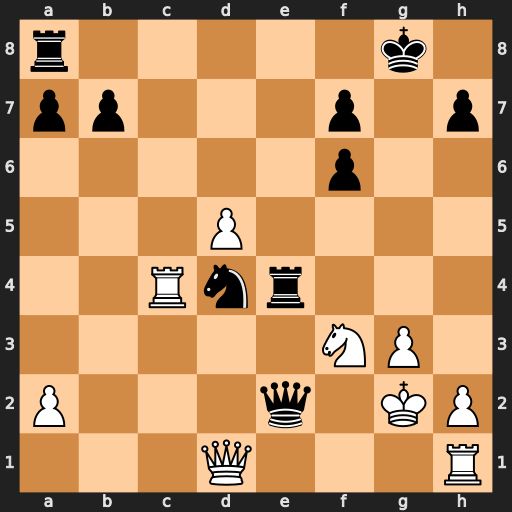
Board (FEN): r5k1/pp3p1p/5p2/3P4/2Rnr3/5NP1/P3q1KP/3Q3R
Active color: w
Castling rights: -
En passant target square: -
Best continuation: Qxe2 Rxe2+ Kf1